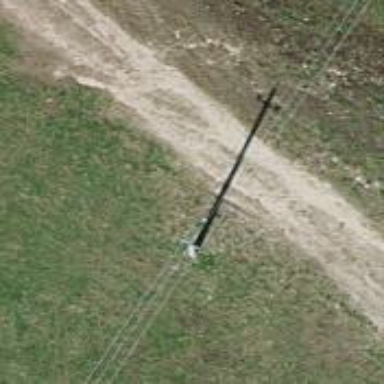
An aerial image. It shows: Concrete power pole.